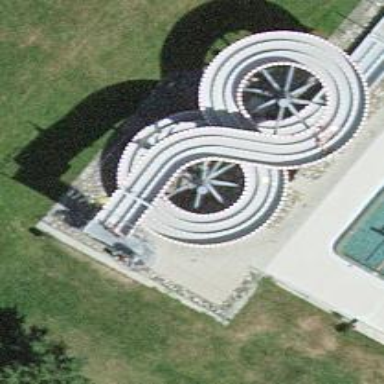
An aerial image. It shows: Water slide attraction.